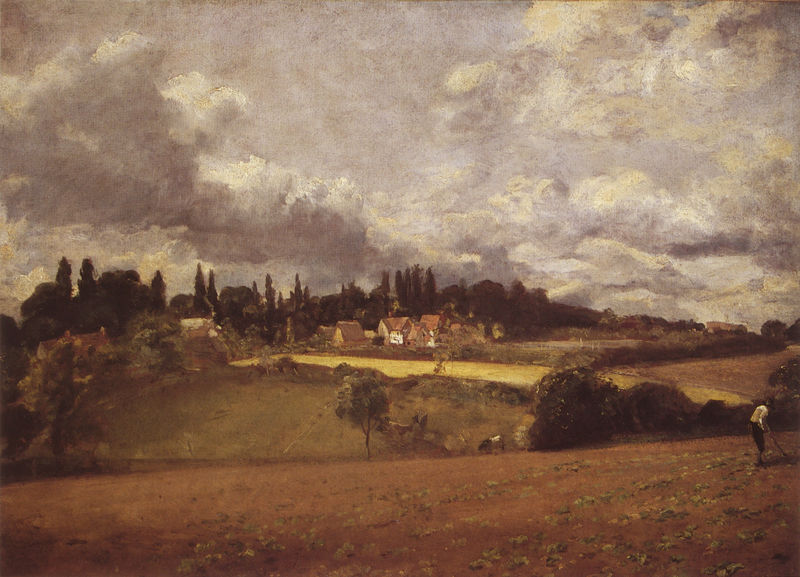
Titel: Malthouse Field, East Bergholt
Künstler: John Constable
Institution: (Privatbesitz)
Schlagwörter: baum, berg, blau, dunkel, feuer, gemälde, gewitter, himmel, laub, mann, schatten, weiß, wolken, bäume, gelb, grün, landschaft, ocker, stadt, braun, frankreich, frau, grau, hell, hut, licht, schwarz, strasse, dach, gebäude, gras, haus, rot, tier, weg, wiese, wolke, malerei, hemd, mensch, steine, öl, erde, feld, felder, ferne, horizont, häuser, hügel, natur, weide, weite, busch, büsche, einsam, rauch, sonne, sträucher, realismus, pflanze, pflanzen, tal, wald, arbeit, kamin, pferd, gemüse, zypressen, bewölkt, sommer, ruhe, düster, italien, naturalismus, ort, abhang, acker, ernte, feldarbeit, lehm, nachmittag, steinig, weizen, berge, hang, dorf, dächer, hecke, nebel, kuh, herbst, hof, weis, idylle, arbeiter, romantik, tannen, constable, querformat, sturm, turner, unwetter, wetter, tiefe, bauer, ortschaft, panorama, regen, courbet, hacken, bruan, erdfarben, feldarbeiter, baun, gefahr, nadelbaum, trüb, landschaftsbild, hügelig, lanschaft, rotbraun, ansiedlung, fachwerk, gehöft, siedlung, diagonale, plein air, barbizon, pflügen, aufziehen, weise, hacke, baumgruppen, gewölk, corot, bäuerlich, hecken, akazien, landwirt, millet, ernten, rechen, regenwetter, harke, landidylle, campania, am rande, horziont, schwühle, srauch, unheilvoll